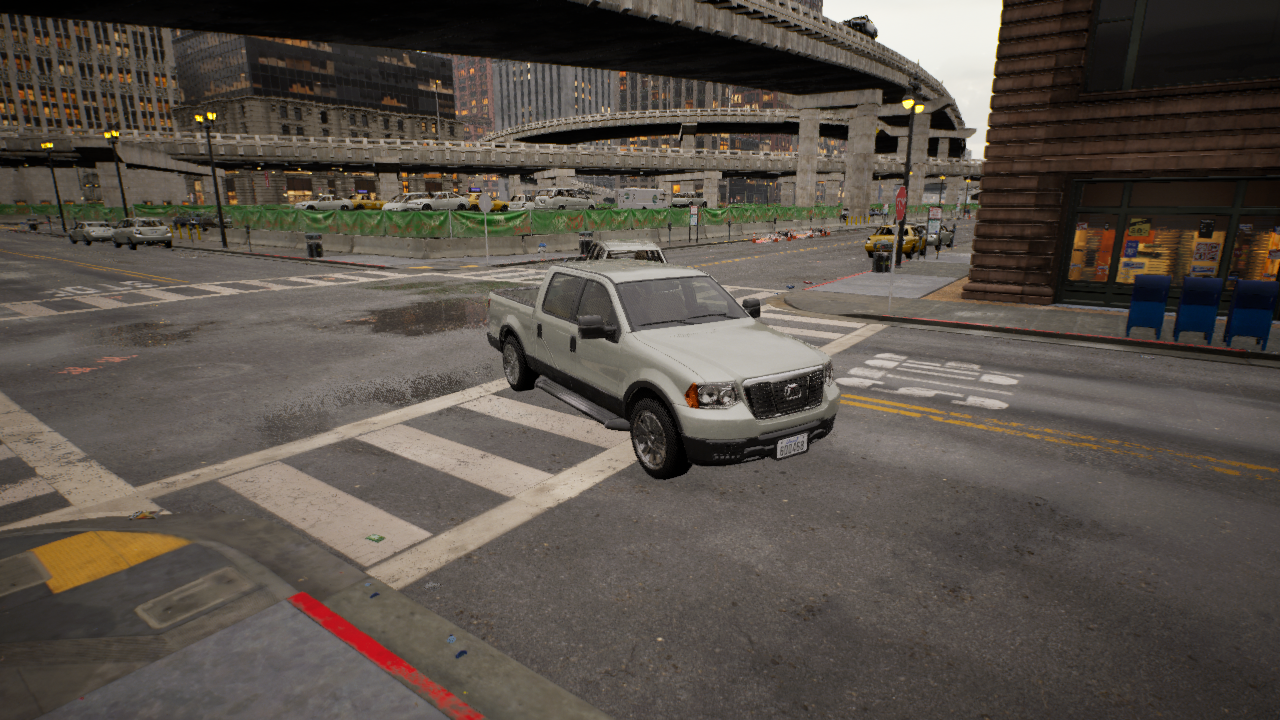
Venue: intersection
Lighting: golden hour
Vehicle rig: pickup